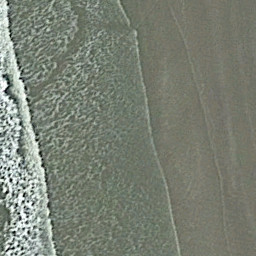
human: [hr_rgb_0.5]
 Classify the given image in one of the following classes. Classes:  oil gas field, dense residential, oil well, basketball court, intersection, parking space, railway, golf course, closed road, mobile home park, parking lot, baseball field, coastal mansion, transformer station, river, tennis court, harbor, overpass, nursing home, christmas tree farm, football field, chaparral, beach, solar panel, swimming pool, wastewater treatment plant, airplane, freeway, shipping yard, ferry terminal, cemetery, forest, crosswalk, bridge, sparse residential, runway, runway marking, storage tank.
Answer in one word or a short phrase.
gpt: beach